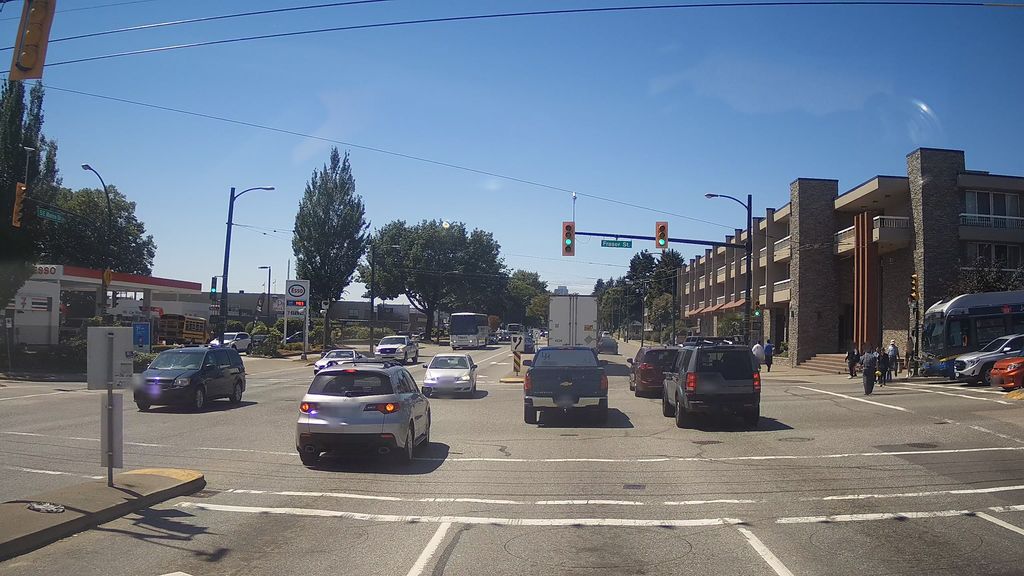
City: vancouver